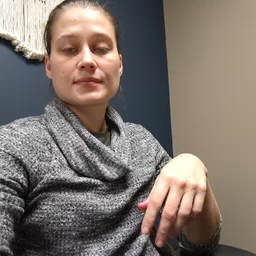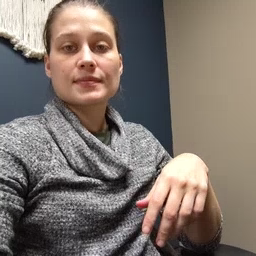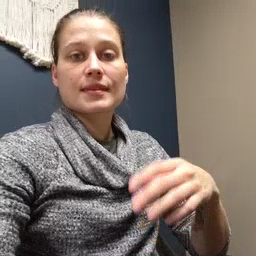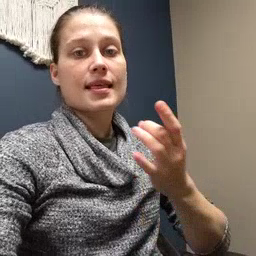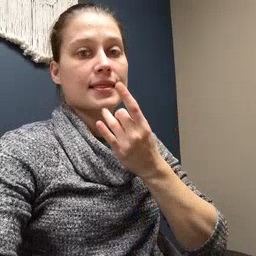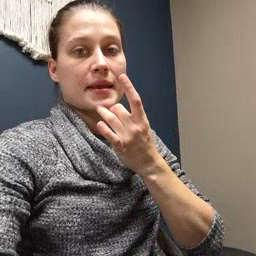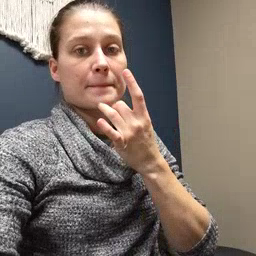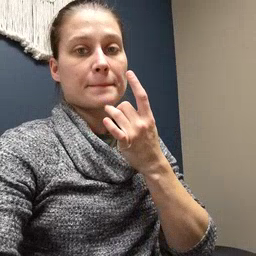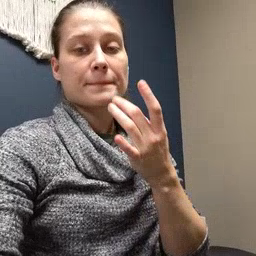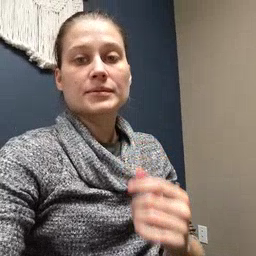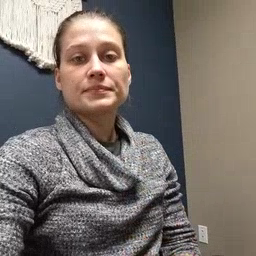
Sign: lamp